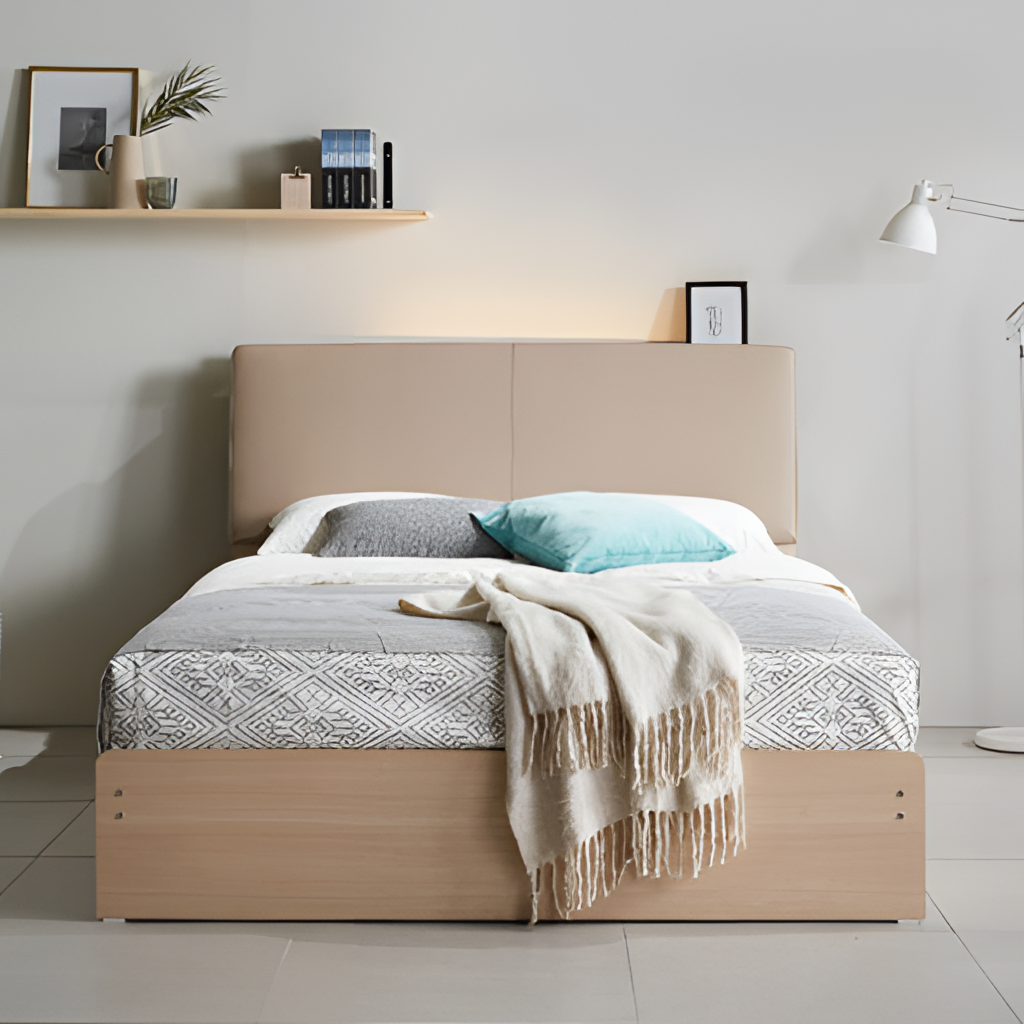
beige leather illuminated headboard bed, bedroom, minimalist, paint wallpaper, with solid pattern, beige tile flooring, with large square pattern